RGB frame:
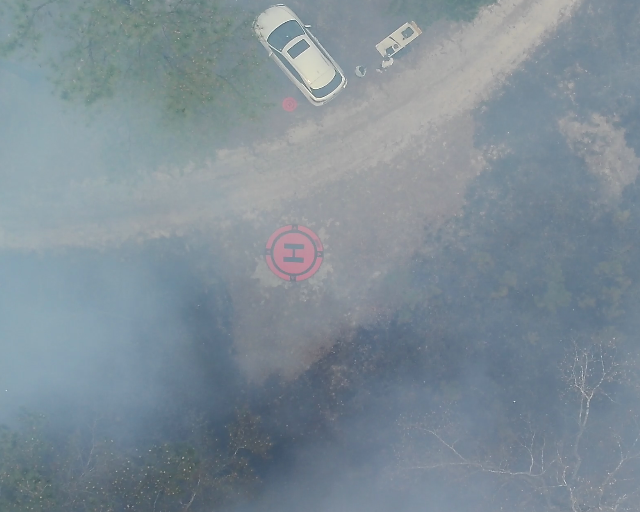
Thermal frame:
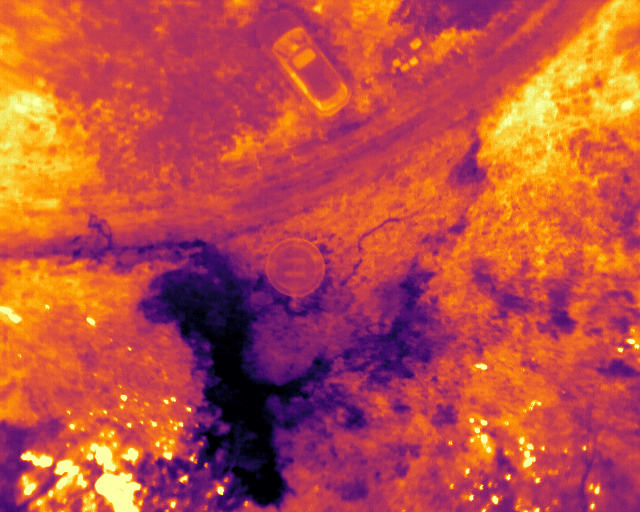
Captured: 2026-02-26 03:11:53
Pixels at or above 80 °C: 368 (fraction of frame: 0.001123)